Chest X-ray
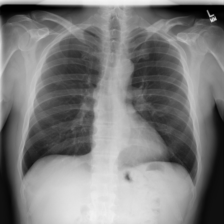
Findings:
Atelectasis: negative
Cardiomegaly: negative
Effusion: negative
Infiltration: negative
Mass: negative
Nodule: negative
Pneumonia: negative
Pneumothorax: negative
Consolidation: negative
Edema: negative
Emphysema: negative
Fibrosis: negative
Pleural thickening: negative
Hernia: negative